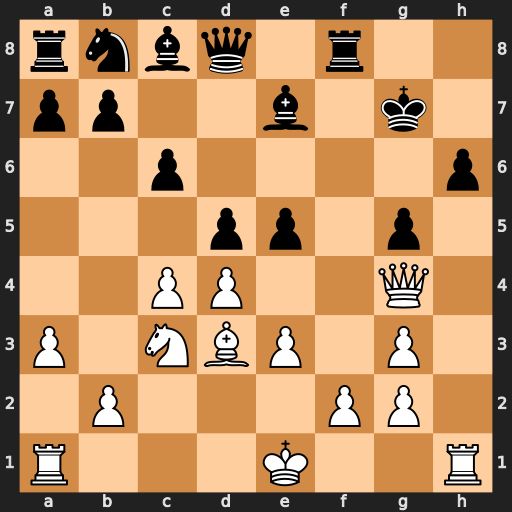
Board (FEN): rnbq1r2/pp2b1k1/2p4p/3pp1p1/2PP2Q1/P1NBP1P1/1P3PP1/R3K2R
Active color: w
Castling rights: KQ
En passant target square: -
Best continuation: Qh5 Rh8 Qg6+